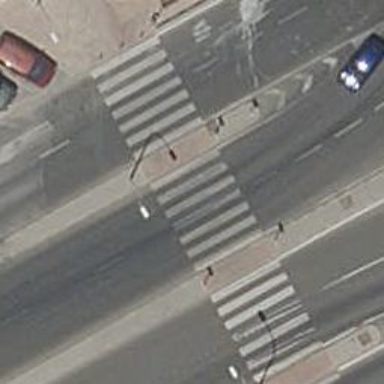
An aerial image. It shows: Crossing with traffic signals.